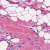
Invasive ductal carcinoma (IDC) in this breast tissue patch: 0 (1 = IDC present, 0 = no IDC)